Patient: sex M, age 78
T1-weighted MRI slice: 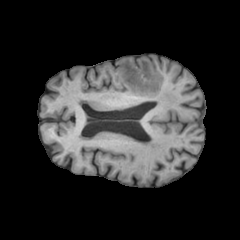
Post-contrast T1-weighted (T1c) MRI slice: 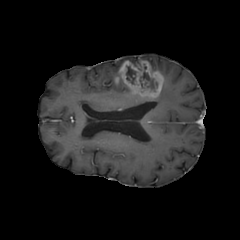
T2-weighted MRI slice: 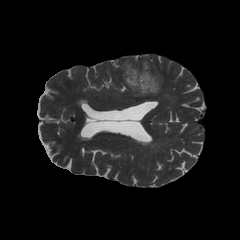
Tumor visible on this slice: yes
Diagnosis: Glioblastoma, IDH-wildtype
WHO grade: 4